Field crop: maize
Growth stage: 1
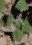
Species: chenopodium